Question: I am using 'geom_hline(yintercept = log(2000), linetype = "dotdash")' in ggplot2 to add a horizontal line at 'y = log(2000)' in the plot (attached below).
What I want is to display the legend "log(2000)" at the left side of the y axis corresponding to the dash line. Any ideas?

The R code of the plot is given below:
'''
library(ggplot2); library(scales)
set.seed(10)
varx <- rep(c("group1", "group2"), each = 3)
vary <- rep(c("A", "B", "C"), 2)
poi <- sample(20:30, 6)
upper <- sample(40:50, 6)
lower <- sample(1:10, 6)
dat <- data.frame(varx, vary, poi, upper, lower)
dat
# varx vary poi upper lower
#1 group1 A 25 43 2
#2 group1 B 23 42 6
#3 group1 C 29 45 3
#4 group2 A 30 50 4
#5 group2 B 20 44 1
#6 group2 C 21 47 10
pp <- ggplot(dat, aes(colour = varx, y = poi, x = vary))
limits <- aes(ymax = upper, ymin = lower)
pp + geom_point(aes(shape=varx), position = position_dodge(0.3), size = 2) +
## dodge make the lines not stack upon each other
geom_errorbar(limits, size = 1, width = 0.15, position = position_dodge(0.3)) +
theme_bw() + ## Get rid of the grey background
geom_hline(yintercept = log(2000), linetype = "dotdash") +
coord_cartesian(ylim = c(1, 60)) +
scale_shape_manual(values = c(17, 19)) +
theme(legend.justification= c(1, 0),
legend.position = c(1, 0.75),
legend.key = element_blank(),## Get rid of the legend box
legend.title = element_blank(),
legend.text = element_text(size = 10, face = "bold"),
legend.background = element_rect(fill=alpha(0.0001))) +
labs(x = NULL, y = NULL)
'''
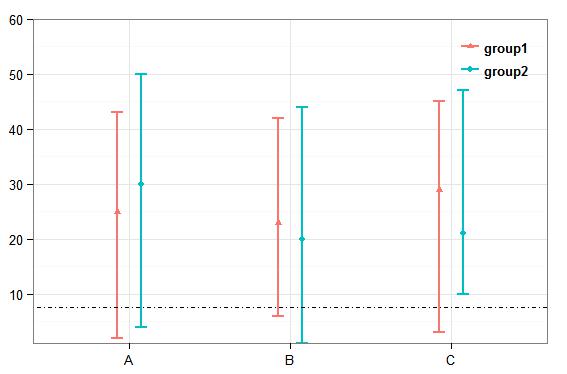
Answer: building on @lukeA's comment
'''
pp + scale_y_continuous(breaks = sort(c(log(2000), seq(0, 60, 10))),labels=c(0,"log(2000)",seq(10,60,10)))
'''